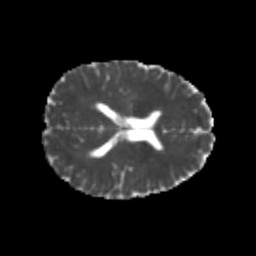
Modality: MD
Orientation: axial
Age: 24
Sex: female
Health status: healthy
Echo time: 0.074 s